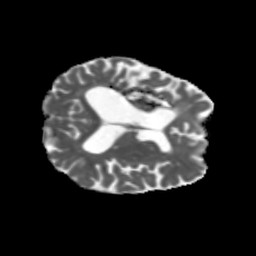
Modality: MD
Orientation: axial
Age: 53
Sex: female
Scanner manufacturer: siemens
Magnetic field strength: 3 T
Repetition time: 5.47 s
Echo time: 0.0854 s